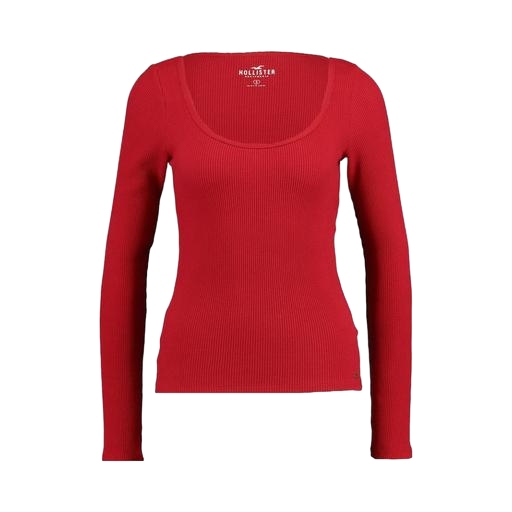
red women's long-sleeved scoop neck t-shirt light, long sleeved fitted red shirt, red long-sleeve t-shirt, white background